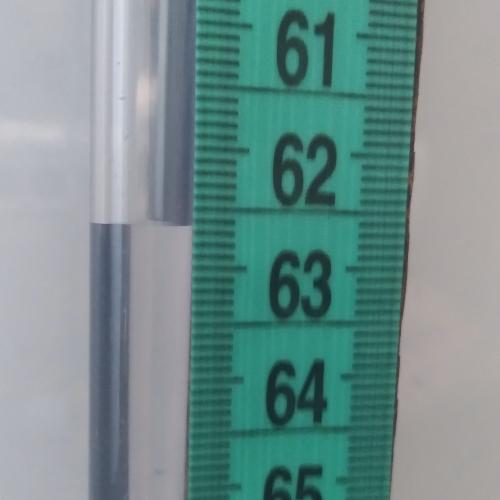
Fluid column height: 62.6 cm